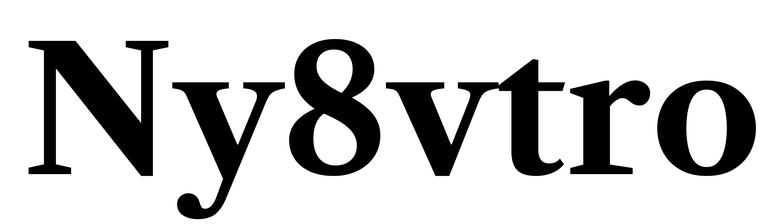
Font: LibreCaslonText_Bold